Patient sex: M
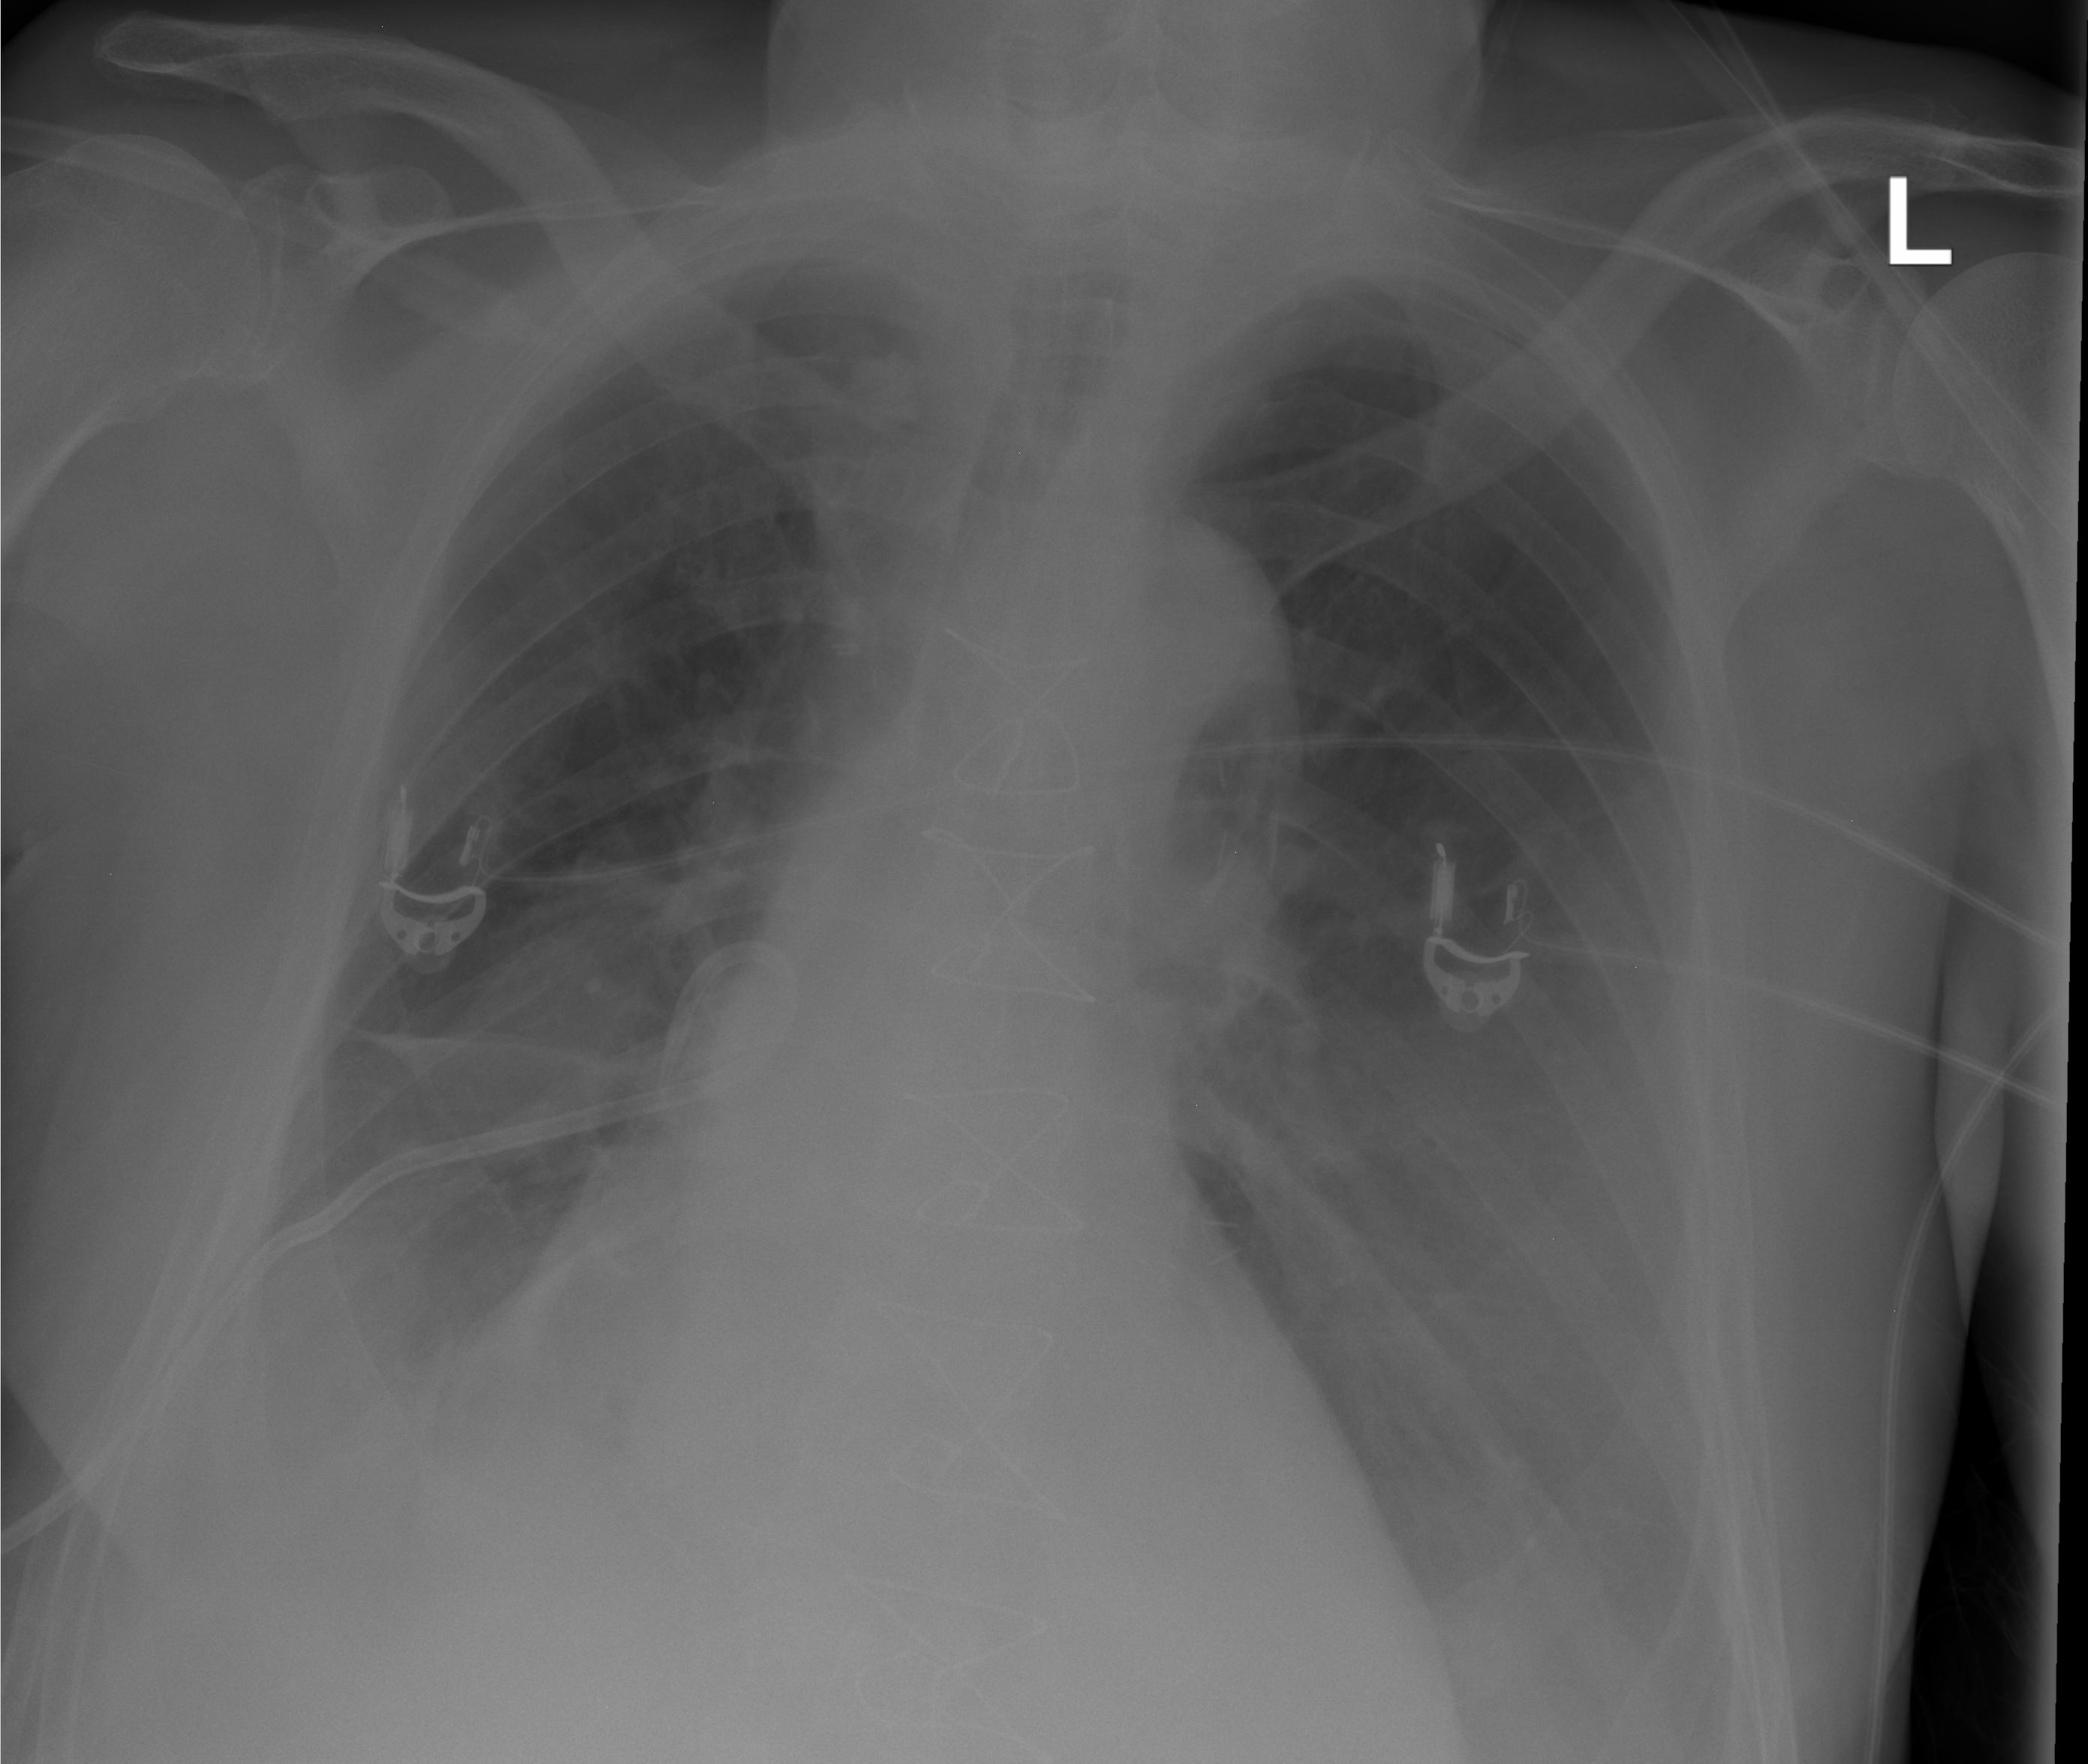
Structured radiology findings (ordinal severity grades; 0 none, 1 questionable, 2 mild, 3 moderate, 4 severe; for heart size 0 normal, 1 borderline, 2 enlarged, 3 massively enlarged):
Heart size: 0
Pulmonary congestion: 0
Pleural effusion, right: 2
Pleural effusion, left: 2
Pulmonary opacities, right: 0
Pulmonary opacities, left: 0
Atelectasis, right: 2
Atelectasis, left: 2